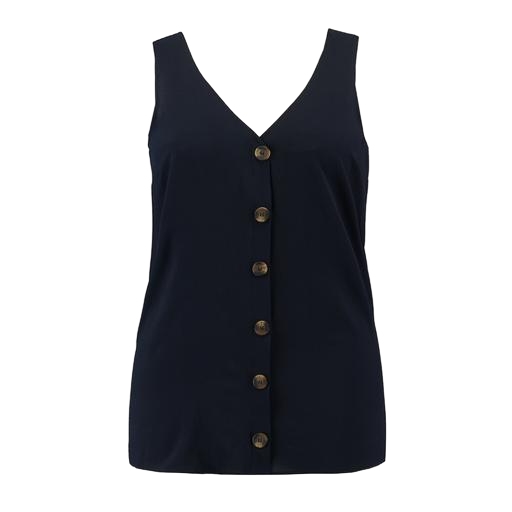
longline vest, blue long button-front vest, longline gilet, white background